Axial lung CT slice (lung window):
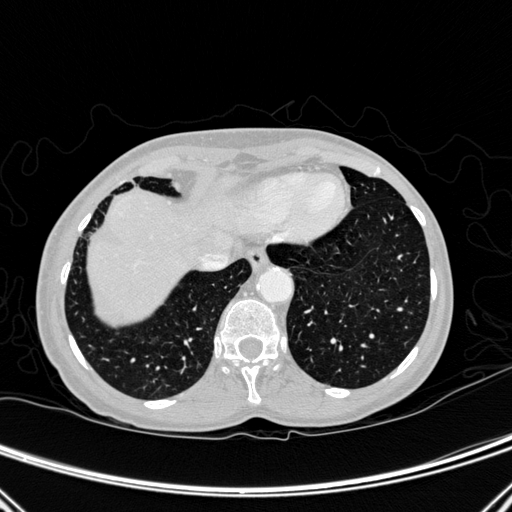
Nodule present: no